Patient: sex M, age 51
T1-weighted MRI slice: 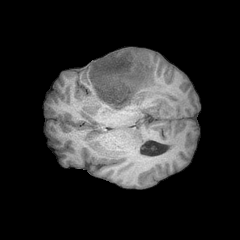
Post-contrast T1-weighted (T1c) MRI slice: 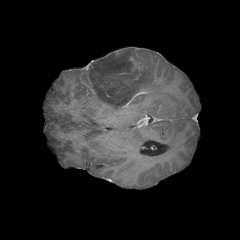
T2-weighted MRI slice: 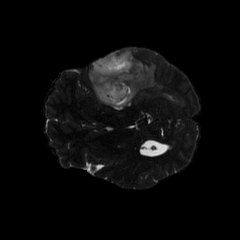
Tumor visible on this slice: yes
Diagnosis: Astrocytoma, IDH-mutant
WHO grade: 4